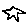
Label: star